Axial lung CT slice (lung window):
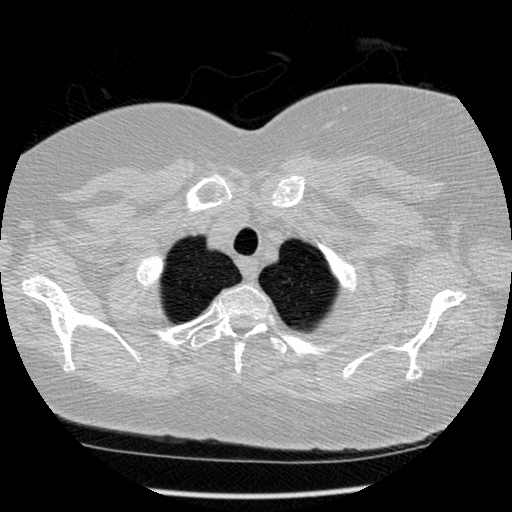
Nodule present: no